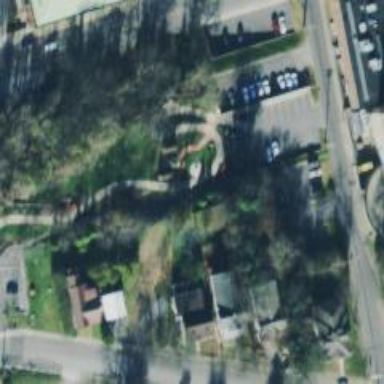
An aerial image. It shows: Memorial site with historic significance.